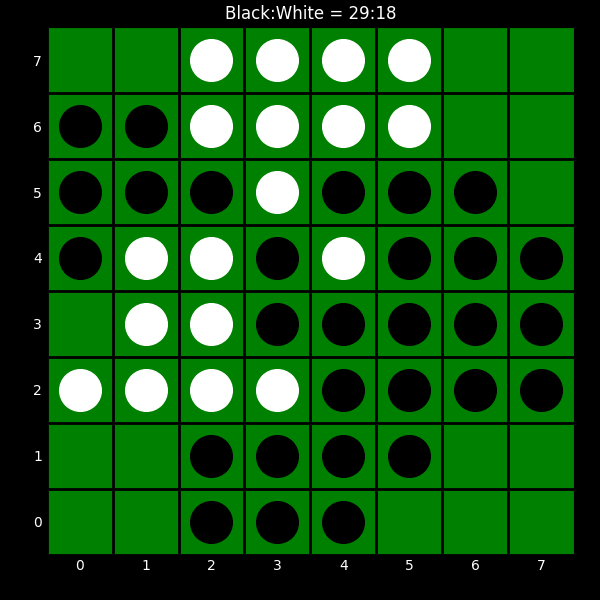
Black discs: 29
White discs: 18